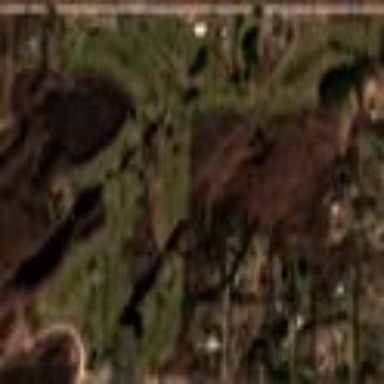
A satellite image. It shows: Golf course surrounded by greenery.